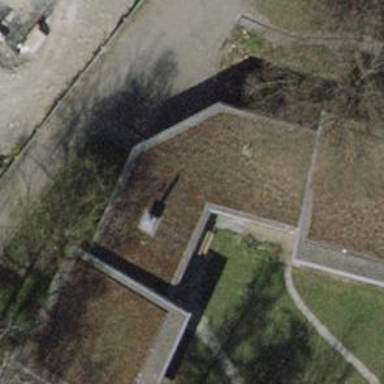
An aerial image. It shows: Kindergarten building.